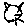
Label: cat